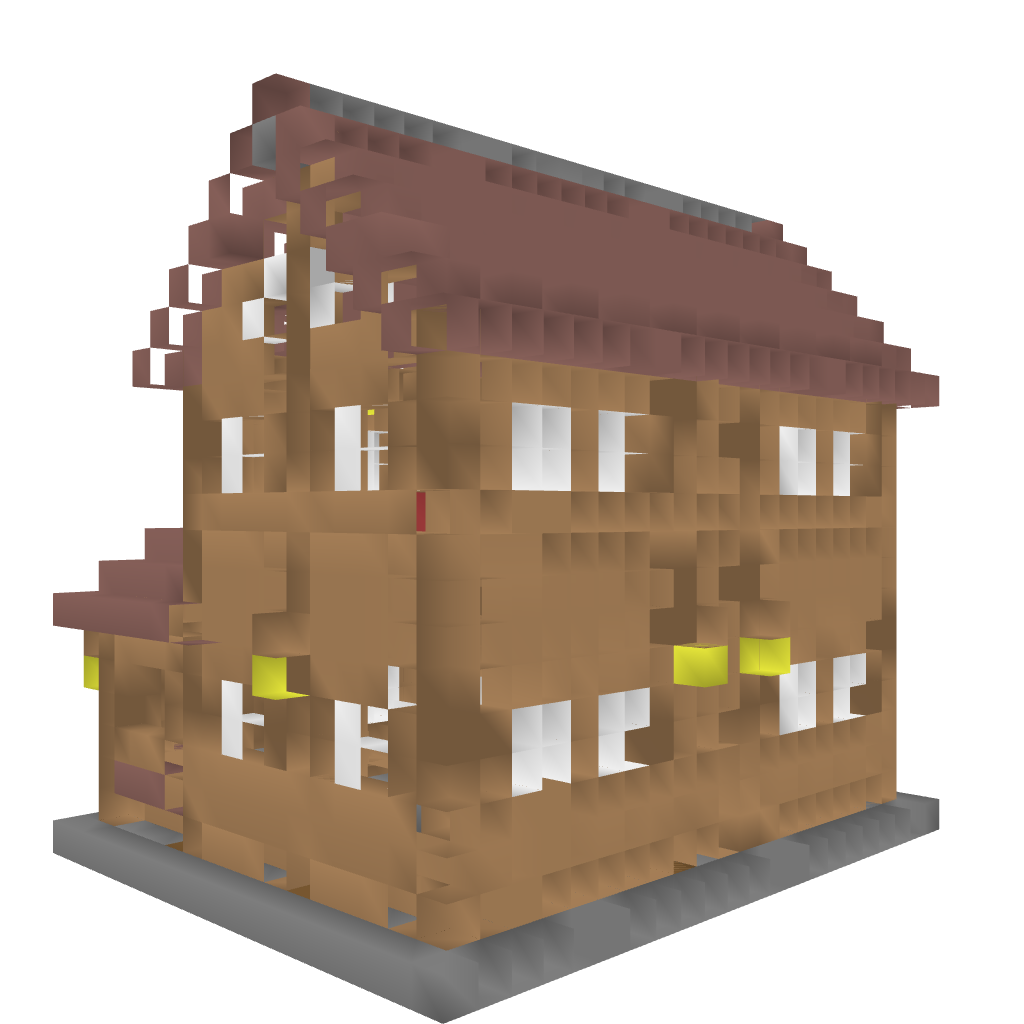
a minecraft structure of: Farm House for 1.6.0+ good quality